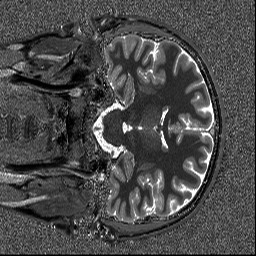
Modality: T1map
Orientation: coronal
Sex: male